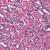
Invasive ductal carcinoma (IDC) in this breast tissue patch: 1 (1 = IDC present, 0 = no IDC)